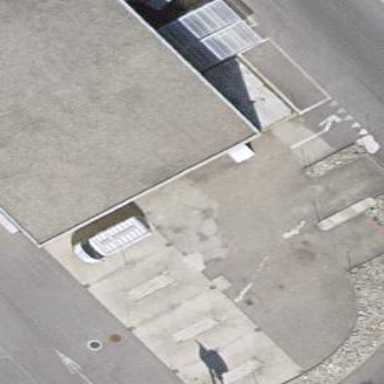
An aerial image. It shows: Building housing car wash facility.